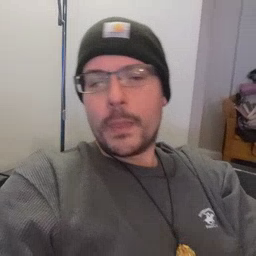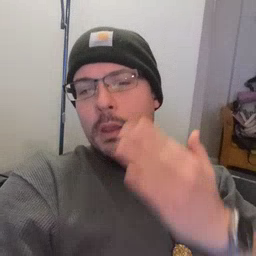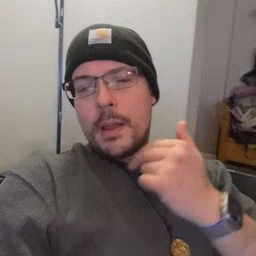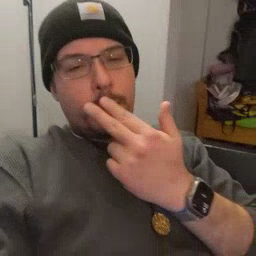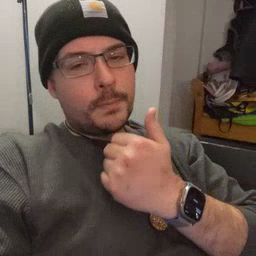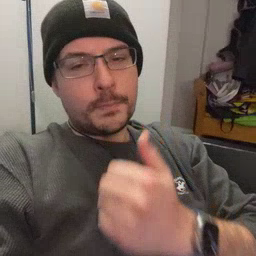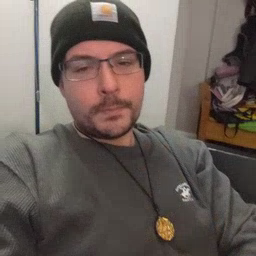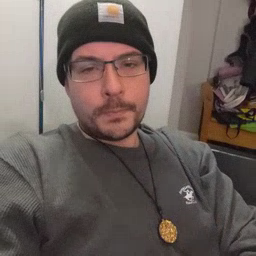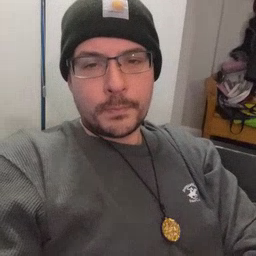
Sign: napkin